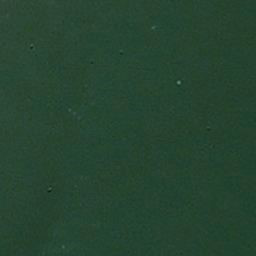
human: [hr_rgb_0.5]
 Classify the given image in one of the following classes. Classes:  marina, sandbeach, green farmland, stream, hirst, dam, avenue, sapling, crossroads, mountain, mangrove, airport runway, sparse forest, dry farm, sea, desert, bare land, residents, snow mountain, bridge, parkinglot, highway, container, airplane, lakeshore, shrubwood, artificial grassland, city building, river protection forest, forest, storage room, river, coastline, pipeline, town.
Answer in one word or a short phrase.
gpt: sea